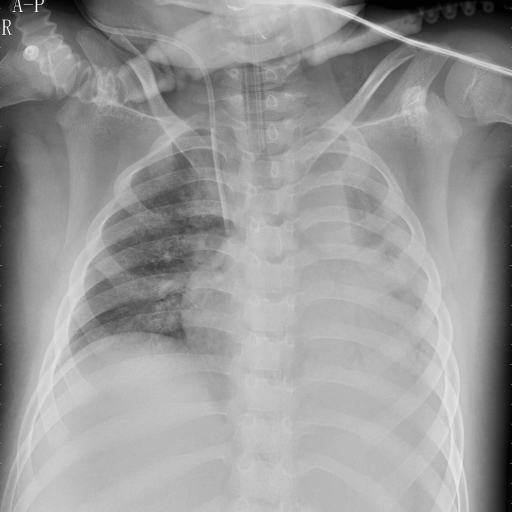
Finding: PNEUMONIA